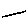
Label: line